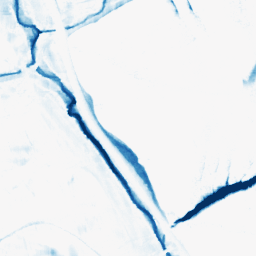
Category: morphological
Decomposition family: morphological_square
Decomposition parameters: operation: closing
size: 15
Upsampling method: sinc_hamming
Upsampling parameters: scale: 4
kernel_size: 8
Upsampling scale: 4